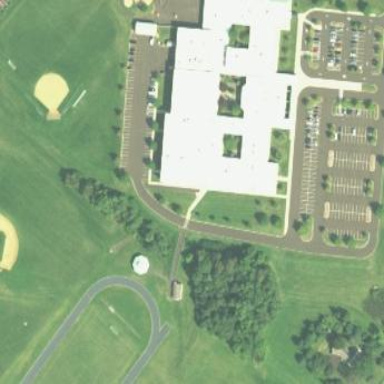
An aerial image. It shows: School.